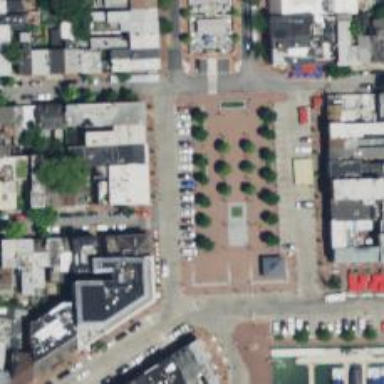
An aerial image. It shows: Square.